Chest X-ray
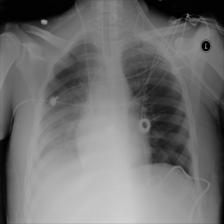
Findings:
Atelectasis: negative
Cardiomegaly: negative
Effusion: positive
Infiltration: negative
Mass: positive
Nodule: negative
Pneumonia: negative
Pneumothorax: negative
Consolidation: negative
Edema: negative
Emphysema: negative
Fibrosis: negative
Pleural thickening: negative
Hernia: negative